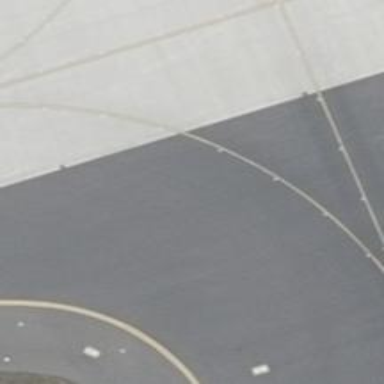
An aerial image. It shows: Taxiway at the airport with concrete surface.